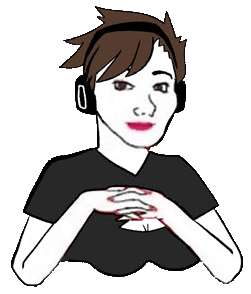
Label: 5_Abusive_Wife